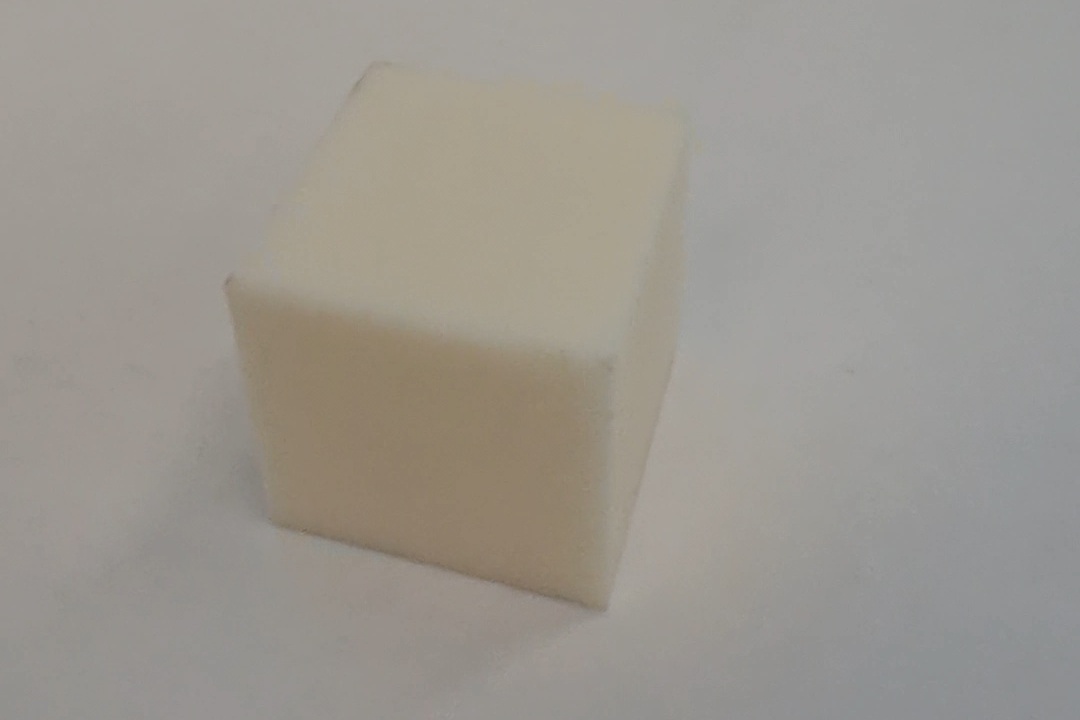
Label: Cuboid